Aerial crown-view tile of a tropical tree (Barro Colorado Island, Panama), acquired 20240611:
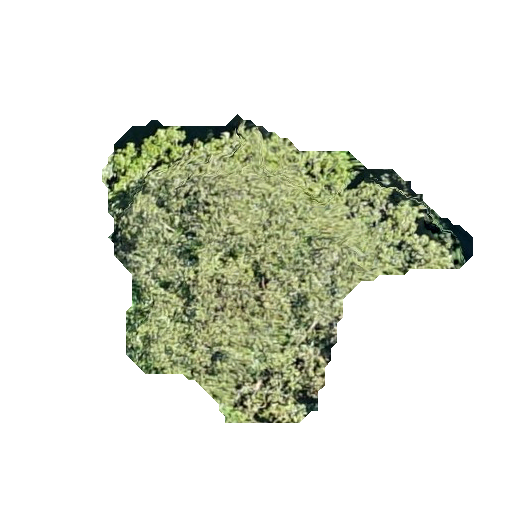
Species: Luehea seemannii
GBIF accepted scientific name: Luehea seemannii
Crown area: 107.454 m²